Question: I'm working on an equipment management system using a MS Access .mdb file for the front end, and SQL Server 2008 for the back end. If needed I can convert the front end to a MS Access 2010 file.
I created a calendar form, where the users can see what equipment is booked, signed out, or over due. It looks like this:

I made this using 42 subforms, which is unfortunately slow. With the data shown above, it only takes about 5 seconds to load, but as soon as I use real data, it starts to really bog down unacceptably. I tried to make this more efficient by keeping the source object of the subforms blank until they are shown, as well as not loading the recordsource until this time. This helped enough to make the example seen above run passably fast, but it still isn't enough for real data.
So what I would like to do, is either find a way to make this efficient while still using subforms, find another control that works in place of subforms, or to switch the subforms out with listboxes, but somehow still be able to format the colours of the rows. I understand this is impossible with listboxes as is, but I am a programmer, and am willing to try subclassing listboxes to do this if it won't waste too much of my time. Unfortunately I have never done any vba subclassing, so I would need to be pointed to some good resources in order to do so.
The code to set the recordsource of each day subform is as follows:
'''
f("sub" & X & Y).Form.RecordSource = "SELECT * " & _
"FROM QRY_Calendar " & _
"WHERE CDate(StartDate) <= #" & curDate & "# " & _
"AND ((EndDate IS NULL OR CDate(EndDate) >= #" & curDate & "#)" & _
IIf(CDate(curDate) <= Date, " OR ((Date_In IS NULL OR CDate(Date_In) >= #" & curDate & "#) AND Date_Out IS NOT NULL)", "") & ") " & _
"ORDER BY IIF(Date_Out Is Not Null And (Date_In Is Null Or CDate2(Date_In)>=#" & curDate & "#) And CDate2(EndDate)<#" & curDate & "#,0,iif(CDate2(Date_Out)<=#" & curDate & "# And (Date_In Is Null Or CDate2(Date_In)>=#" & curDate & "#),1,2)), ID"
'''
QRY_Calendar looks like this:
'''
SELECT B.ID, Person, Initials, ProjectNum & '-' & ProjectYear & '-' & Format(TaskNum,'000') AS Project, Sign_Out_Code, Value AS Type, StartDate, EndDate, Date_Out, Date_In
FROM (((TBL_Booking AS B INNER JOIN TBL_Person AS P ON B.PersonID = P.ID) INNER JOIN LKUP_List AS T ON B.EquipTypeID = T.ID) LEFT JOIN TBL_Usage AS U ON B.ID = U.BookingID) LEFT JOIN TBL_Equipment AS E ON U.Equipment_ID = E.ID;
'''
StartDate and EndDate in the table TBL_Booking are the beginning and end of a booking, and Date_Out and Date_In in the table TBL_Usage are the beginning and end of a sign out.
Each sign out is linked to a booking through the foreign key BookingID. If Date_In is NULL, that means that the equipment is currently signed out.
LKUP_List is a poorly named table from before I started working on this years ago that I never bothered to change. It contains a list (among other things) of equipment types. Bookings are for equipment types and not specific items, and when a user signs out their equipment, a record in TBL_Usage is created which is linked to a specific piece of equipment.
If anyone has ideas on which direction I should take with this and where I can look for guidance it would be much appreciated.
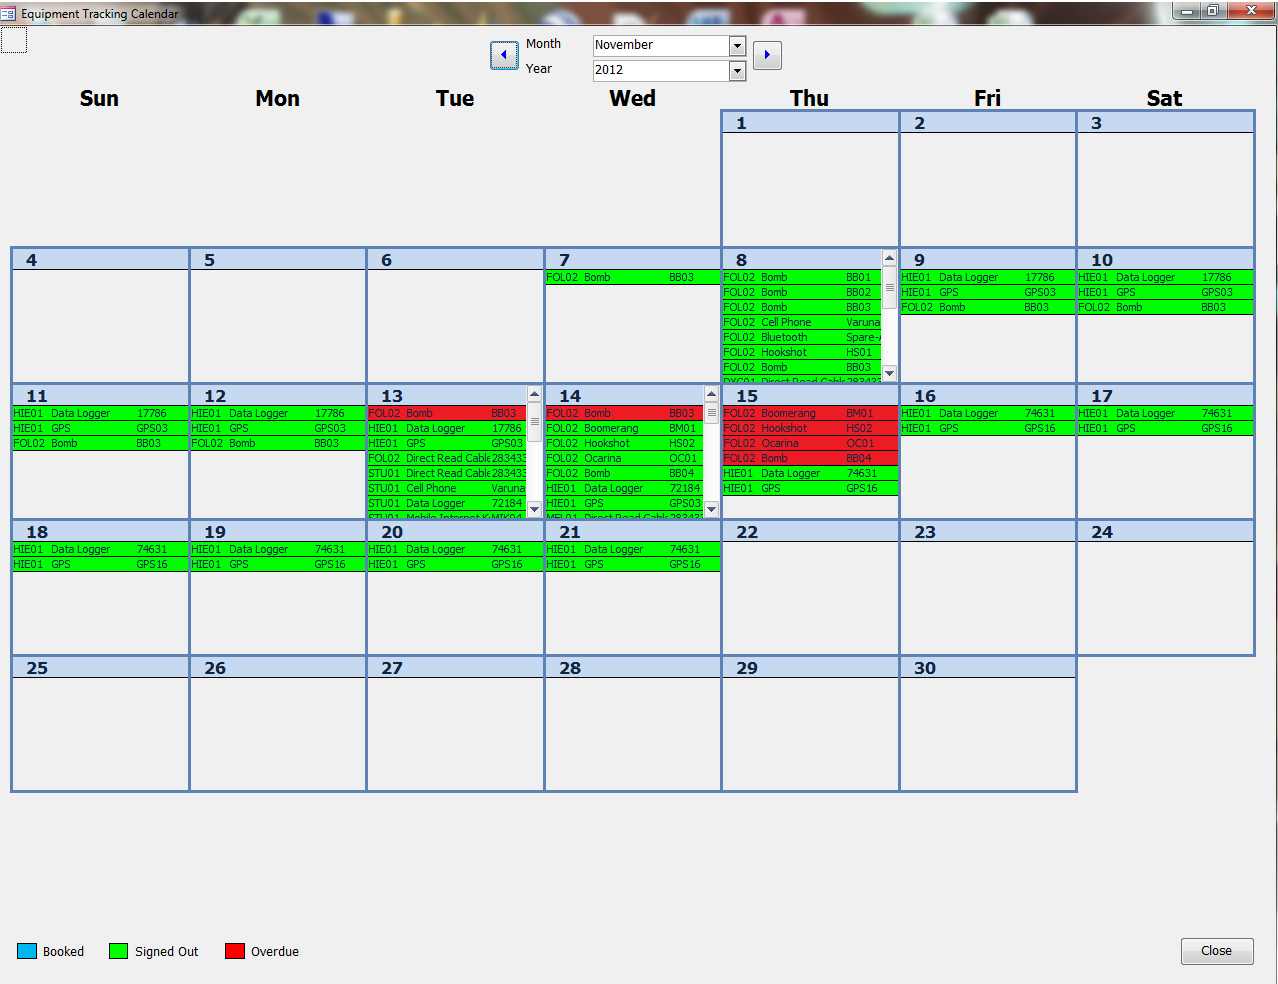
Answer: First of all, the loading of 42 sub forms an access form is extremely fast, and in fact I've been doing this for years and years and the load time of 42 sub forms is in fact instantaneous.
This thus suggests that readers here can ignore some comments here suggesting that a script based or text based interpreted systems such as HTML would somehow be faster running inside some type of browser rendering system as compared to a windows high performance desktop application which has NEAR direct ability to write directly to the video graphics card.
Remember if you have the simple and basic knowledge that windows desktop applications can near write directly to video cards then few would attempt to compare and suggest that a rendered system in HTML has any real hope of comparing in terms of speed if we going to compare the two differing architectures here.
So the real issue here is how fast the can calendar can be made to run and will 42 sub forms be an issue?
The answer is simply that 42 sub forms is not a problem and are FAST!
The following Access calendar of mine renders near instantly.

The above Access calendar of mine has been use for years even in production environments. Even if the calendas has each day with MORE data that cannot fit on the screen it is instanct in load time. A good number of these are running in which the desktop (client) is hitting a SQL server backend OVER STANDARD INTERNET connections to a hosted version of SQL server running on a web site. And even in this more limited bandwidth case the load time and response of the calendar is near instant. So performance is without an issue regardless if I using an accDB (file based) back end, using SQL server for the back end, and even more amazing and as noted the form works well with many of my customers running this Access calendar OVER regular internet connections in which the back end is SQL server running on a hosted web site. And I even have a version running with a SharePoint (list) back end and again it runs without issue and noticeable delay.
The above design has 42 sub forms, and as noted with no data the sub forms load absolutely near instant. It is important that state this and thus I have provided some real world and factual evidence to disparage the other comments made here by those who clearly do not grasp and understand basic computer architecture. These people would thus suggest that the loading of 42 sub forms is somehow in issue in terms of slowing down the software when in fact I can easily demonstrate this is not the case. As such the witness and testimony of others here can be shown to be without merit and as such this view is based on LACK of understanding of how the basic operations of computers work in our industry. HTML cannot hope to compare to such a setup here.
And speaking of web based now that Access allows web publishing then I post the following video of a Calendar built in Access that runs in a web browser. This browser based Calendar was built ONLY using Access and without any third party tools.
<URL>
The result of the above video shows a BUTTER SMOOTH and instantly responsive web based version of this Calendar application.
Now I should point out that in the above web based example I do not use 42 sub forms since in a web browser each form is a separate frame and causes a re-rendering of the form that is send from the server. This means for Access web based a design based on 42 sub forms is OUT of the question. You will suffer a huge performance hit in terms of rendering (even if no data since the XMAL form is loaded on demand to save time, but in this case this setup hurts).
However as the video shows the solution for web based (and would also work for client based) was to fill out a table in which you bind the text boxes to that table. Thus having one record display is as noted and shown in the above video shows that such a result means near instantaneous response and as noted even in a web browser.
I stress the WEB based application in that that video was built only using Access and no other tools.
Now getting back to the performance issues and a client based application. The problem of course as we NOW KNOW that loading 42 sub forms is not an issue.
The issue of course is running 42 separate SQL queries with all kinds of expressions to pull data into those sub forms is where the bottleneck and slow performance will occur. As such this performance issue will NOT change if we use 42 text boxes, or even 42 listboxes.
So the issue is that of attempting to execute 42 separate SQL queries. Keep in mind that each SQL query takes time to parse, time to check for syntax, and then query plans etc. are built. In fact a rather large number of actions have to occur BEFORE data even starts to flow for that one given query. I in fact find that one query can be the cost of about 10,000 rows of data flow in terms of bandwidth.
Based on the above information, the reason why my with my design those 42 sub forms can load and perform instantaneous is due to the fact that I execute ONLY ONE QUERY to return the data for the whole month. In other words I execute a query with the start date and end date for the display. I then run VBA code to process that data from the resulting reocrdset into sub form 1 to 42. So VBA code stuffs the resulting record set data into the 42 sub forms. So this is the key concept and suggestion here to ensure high performance computing and not having a slowdown.
So in summary and conclusion:
The performance bottleneck is not that of using 42 sub forms, but that of having 42 record sets and 42 queries, and potentially additional code and expressions having to be evaluated 42 times. Eliminate the 42 queries and the 42 times and having to RE execute such SQL statements and this bottleneck will pretty much evaporate.
I dare say that using 42 list boxes, or even just 42 text boxes and continuing to execute 42 such SQL statements will not yield any worthwhile improvements in performance.